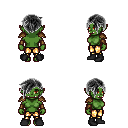
a pixel art fantasy rpg character, female body template, orc, green skin, leather shoulder armor, gold greaves, gray pixie cut hairstyle, leather bracers, black shoes, four views (front, back, left, right), 2x2 character sprite sheet, small pixel art, hard edges, no anti-aliasing